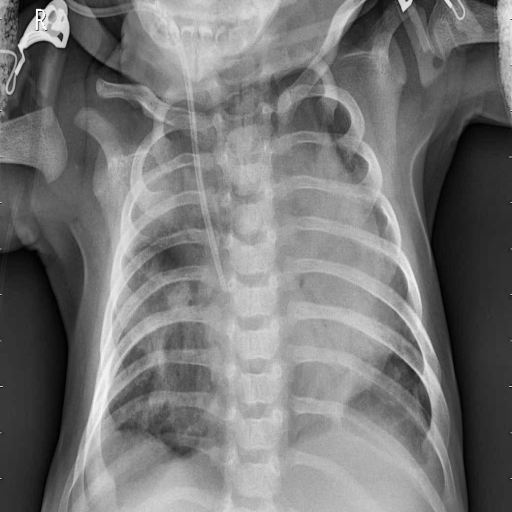
Finding: PNEUMONIA